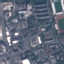
Label: Industrial